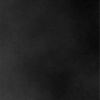
Label: dusty